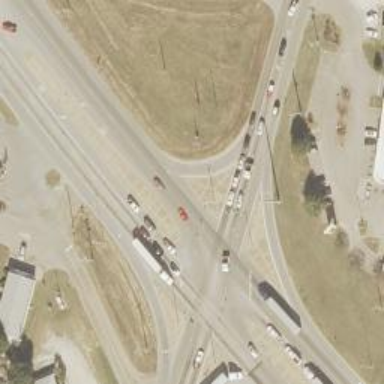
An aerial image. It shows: Asphalt road with dual carriageways at trunk level.